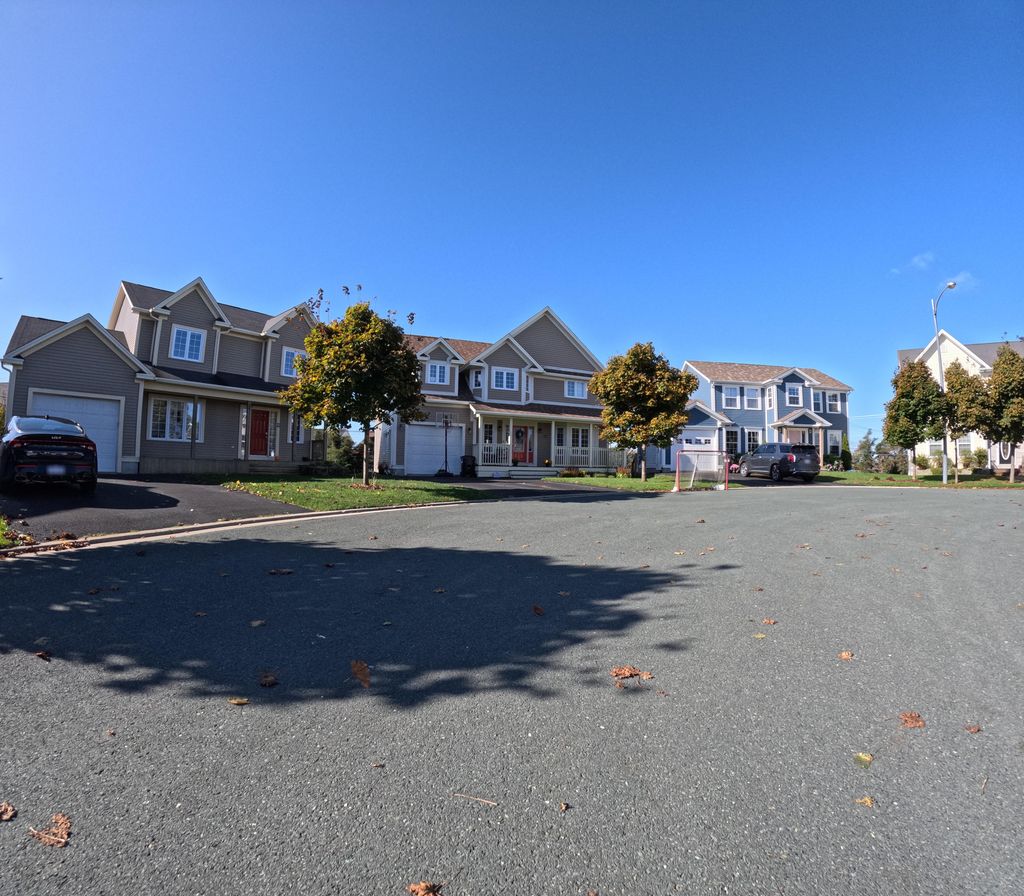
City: st_johns